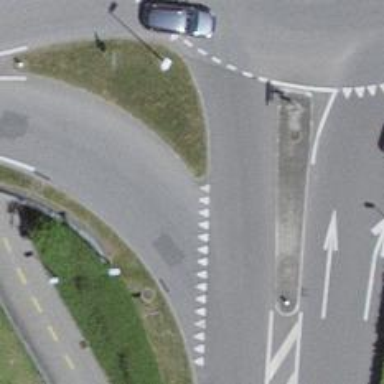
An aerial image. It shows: Road with "give way" sign.